Question: Provide a set of MySQL specific CREATE TABLE statements that implement tables for the following entities including the FK relationships implied by the associations. Note that each GamePlayed is associated with a Player and Game.

What will be the primary key in each table? and what does 0..N means in this diagram?
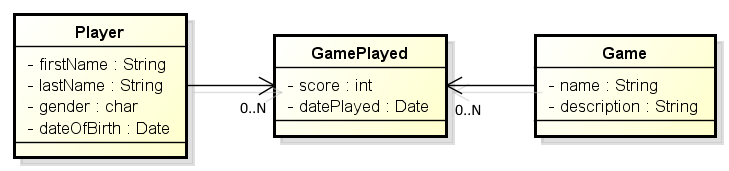
Answer: 1. Use generated id (i.e. auto increment field) in game and player tables as primary key. Use these 2 fields together as a primary key in gameplayed table.
2. 0..n means that for each record in the parent table you can have 0 or unlimited number of corresponding record in the child table.